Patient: sex F, age 69
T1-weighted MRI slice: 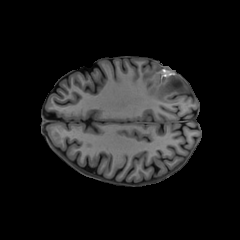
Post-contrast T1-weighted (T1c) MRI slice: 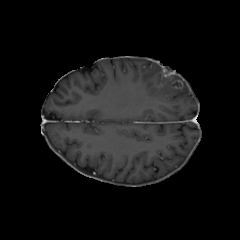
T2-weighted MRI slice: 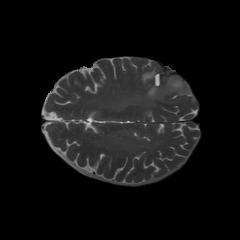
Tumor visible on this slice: yes
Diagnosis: Glioblastoma, IDH-wildtype
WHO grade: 4